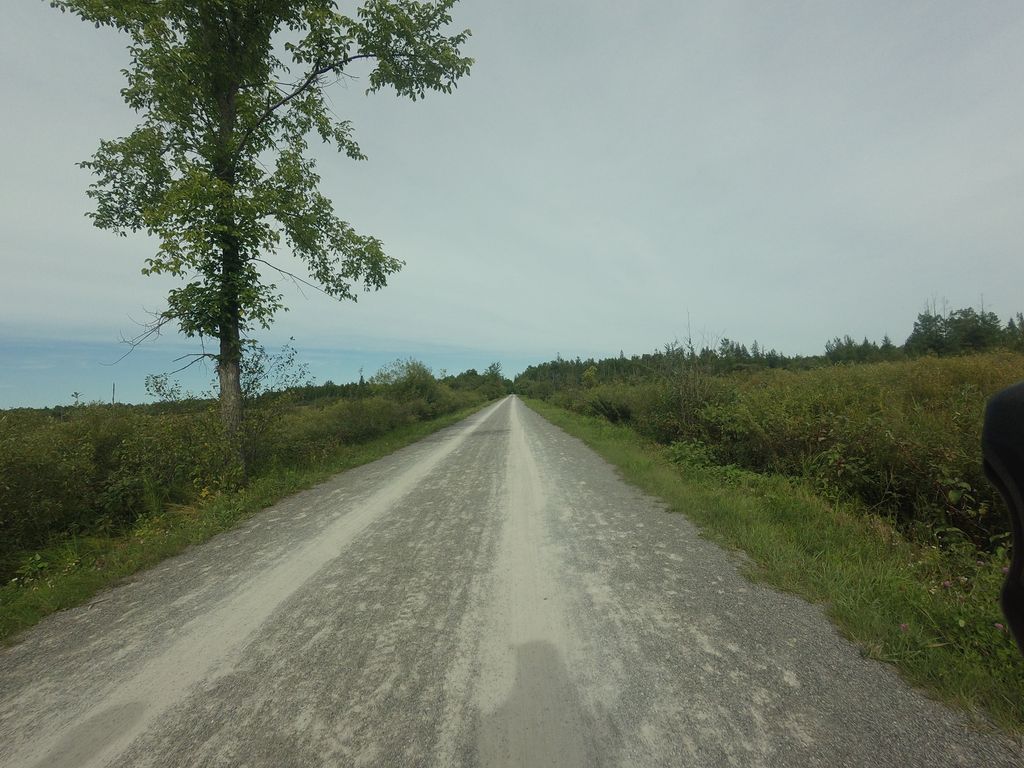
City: ottawa-gatineau